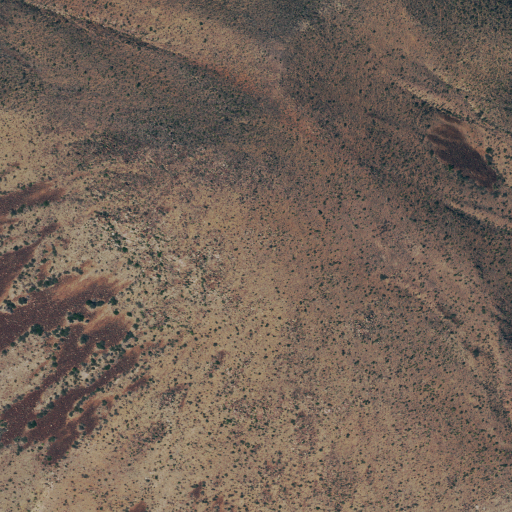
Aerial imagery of mountain in Texas named Mount Williams containing only shrub